Question: I am trying to write a google sheets function to find the cell address corresponding to the last occurrence of the string in A13 ("Treeckosaurus") in all the rows and columns above (A2:D12). I tried using a combination of hlookup and vlookup (since google sheets doesn't have an xlookup function) but nothing seems to be working. Does anyone know how I could find the cell address (D12) dynamically?

So far, I have tried incorporating a COUNTIF function into the lookup formula but to no avail. Any help is greatly appreciated :)
Thank you!
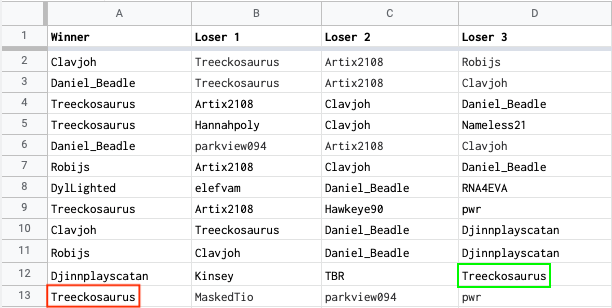
Answer: Little bit stress but will work. Try-
'''
=ArrayFormula(ADDRESS(MAX(index(IF(A1:D13="Treeckosaurus",ROW(A1:D13),""),,MAX(IF(A1:D13="Treeckosaurus",COLUMN(A1:D13),"")))),MAX(IF(A1:D13="Treeckosaurus",COLUMN(A1:D13),""))))
'''
<URL>